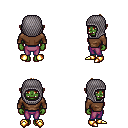
a pixel art fantasy rpg character, female body template, orc, green skin, brown long-sleeve shirt, magenta pants, brown short mohawk hairstyle, chain hood, gold boots, four views (front, back, left, right), 2x2 character sprite sheet, small pixel art, hard edges, no anti-aliasing